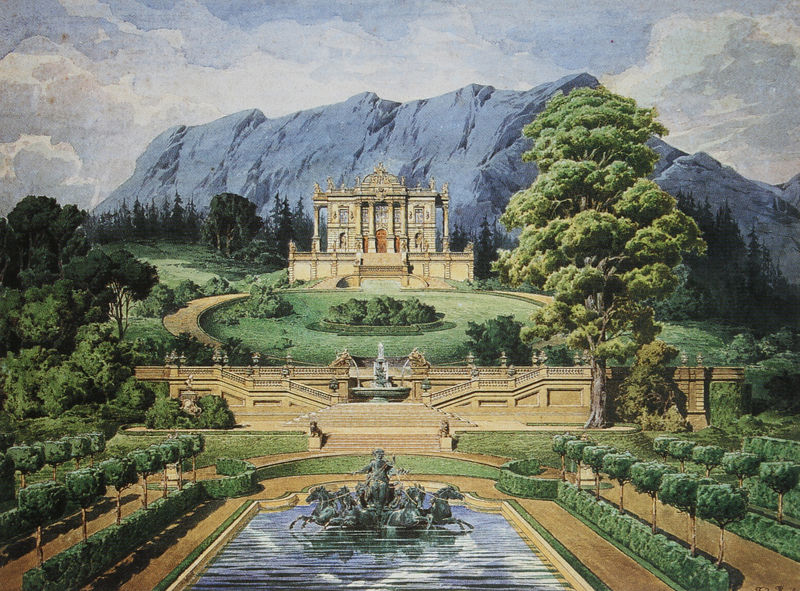
Titel: Ansicht der Parkanlage von Linderhof
Künstler: Ferdinand Knab
Schlagwörter: baum, berg, blau, himmel, laub, schatten, wasser, wolken, aquarell, bäume, grün, landschaft, menschen, ocker, see, teich, braun, fenster, grau, licht, skizze, säulen, zeichnung, anlage, gebäude, gras, park, parkanlage, schloss, weg, architektur, barock, sockel, spiegel, hügel, natur, spiegelung, büsche, gewässer, wege, figur, gold, wald, brunnen, pferde, reiter, bassin, garten, skulptur, springbrunnen, statue, aussicht, terrasse, wellen, ansicht, fassade, perspektive, berge, gebirge, gipfel, mauer, hecke, weis, platz, figuren, stille, treppe, treppen, aufgang, geländer, stufen, motiv, bayern, palast, balustrade, spaziergang, alpen, becken, druck, entwurf, göttin, villa, skulpturen, alleen, löwen, statuen, beete, rabatte, freitreppe, boskett, herrenhaus, fontäne, tempel, wasserbecken, englischer garten, buam, ludwig, quadriga, palais, rondell, prospekt, schlosspark, belvedere, hecken, stiegen, linne, lustwandeln, kaskade, neptun, poseidon, entlang, wassergott, linderhof, teppen, neptum, fontane, grün natur landschaft, lapast, nalage, lustschloß, sanssoucci